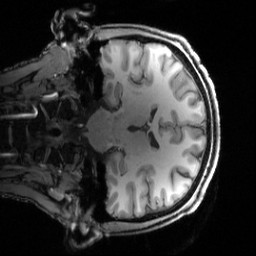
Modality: T1w
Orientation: coronal
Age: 28
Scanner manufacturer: siemens
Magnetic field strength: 3 T
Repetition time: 2.5 s
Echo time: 0.00444 s